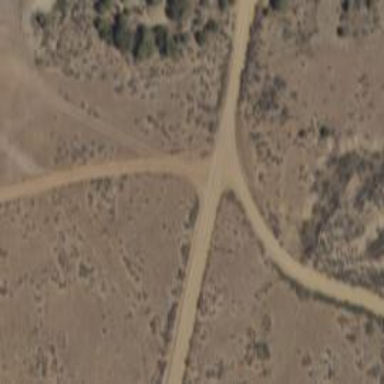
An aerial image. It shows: Tertiary link road.